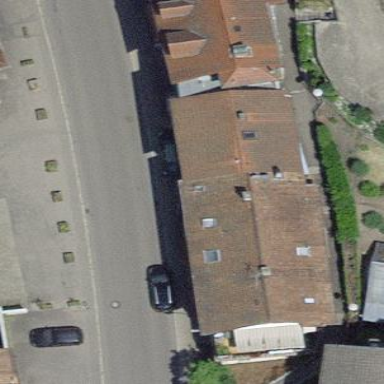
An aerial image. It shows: Terrace building with gabled roof.